Question: I started with Modelio for the design of computer systems.
My problem is at deployment diagram
I create my node diagram. but I'm blocked here
eg I have a node "server application"
I like to mention that tomcat is a component for this node. but I can not. What I do know that I mention here as Information Item.
Haw can crate component into node server application here .than you all

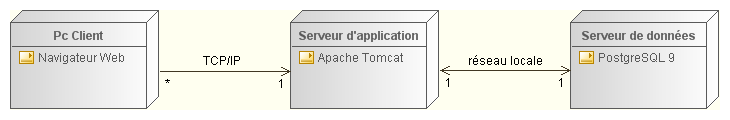
Answer: First of all if you have any question dedicated to Modelio the best would to post it on <URL> ...
Now concerning your question and according to UML2.4.1 specification, instead of using component I would use the concept of DeployedArtifact (section 10.3.3 of the sepcification) which is " an artifact or artifact instance that has been deployed to a deployment target".
Hoping it helps ...
RB